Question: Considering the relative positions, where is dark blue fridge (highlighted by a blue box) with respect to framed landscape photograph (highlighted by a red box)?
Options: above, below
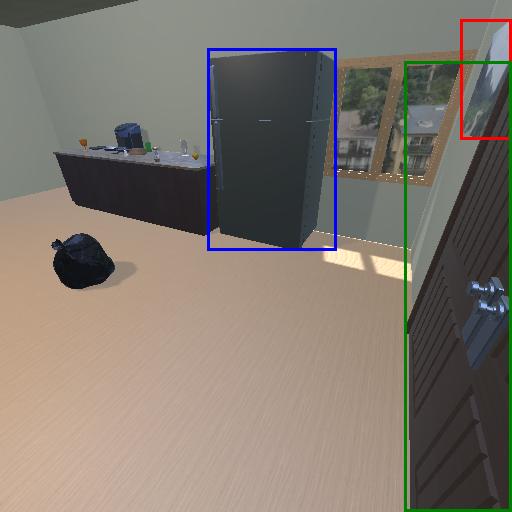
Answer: above